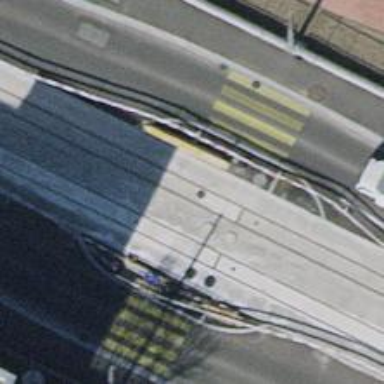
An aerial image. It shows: Tram crossing on the railway.